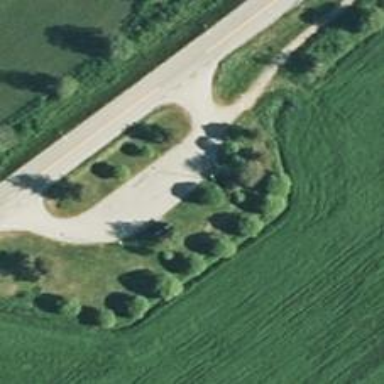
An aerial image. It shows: Rest area on the road.